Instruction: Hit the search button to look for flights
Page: home
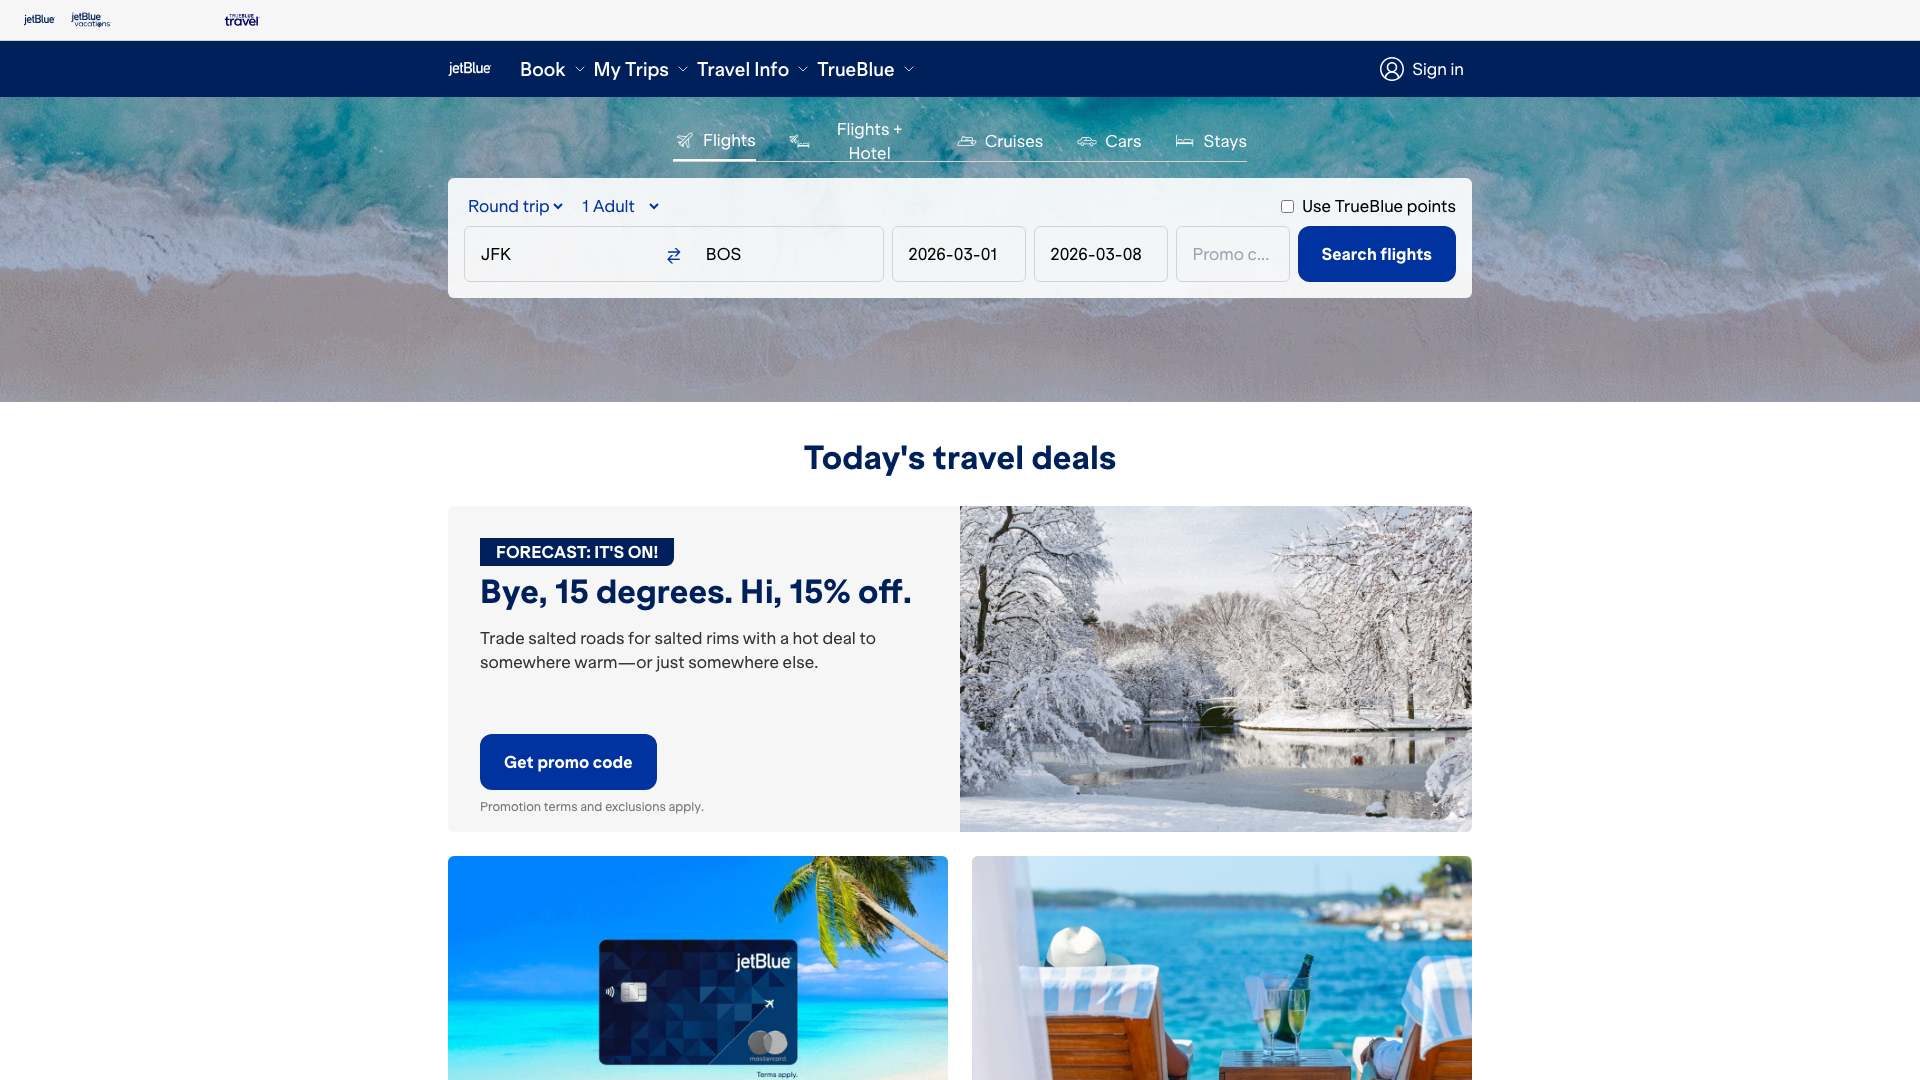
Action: click